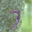
Label: 7